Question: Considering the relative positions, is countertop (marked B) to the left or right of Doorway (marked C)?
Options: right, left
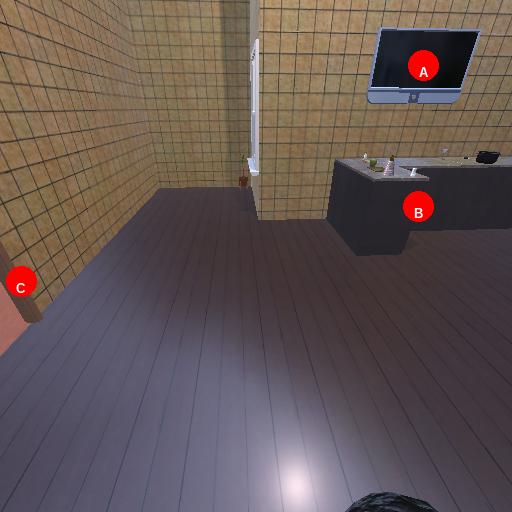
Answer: right